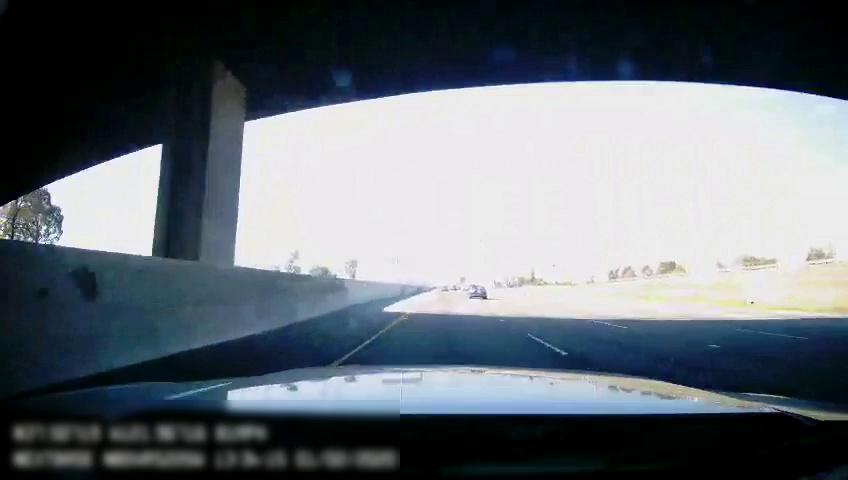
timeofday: Day
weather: Sunny
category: Drivable Space
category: Vehicles | Car
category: Lanes | Current Lane
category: Lanes | Current Lane
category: Lanes | Alternate Lane
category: Lanes | Alternate Lane